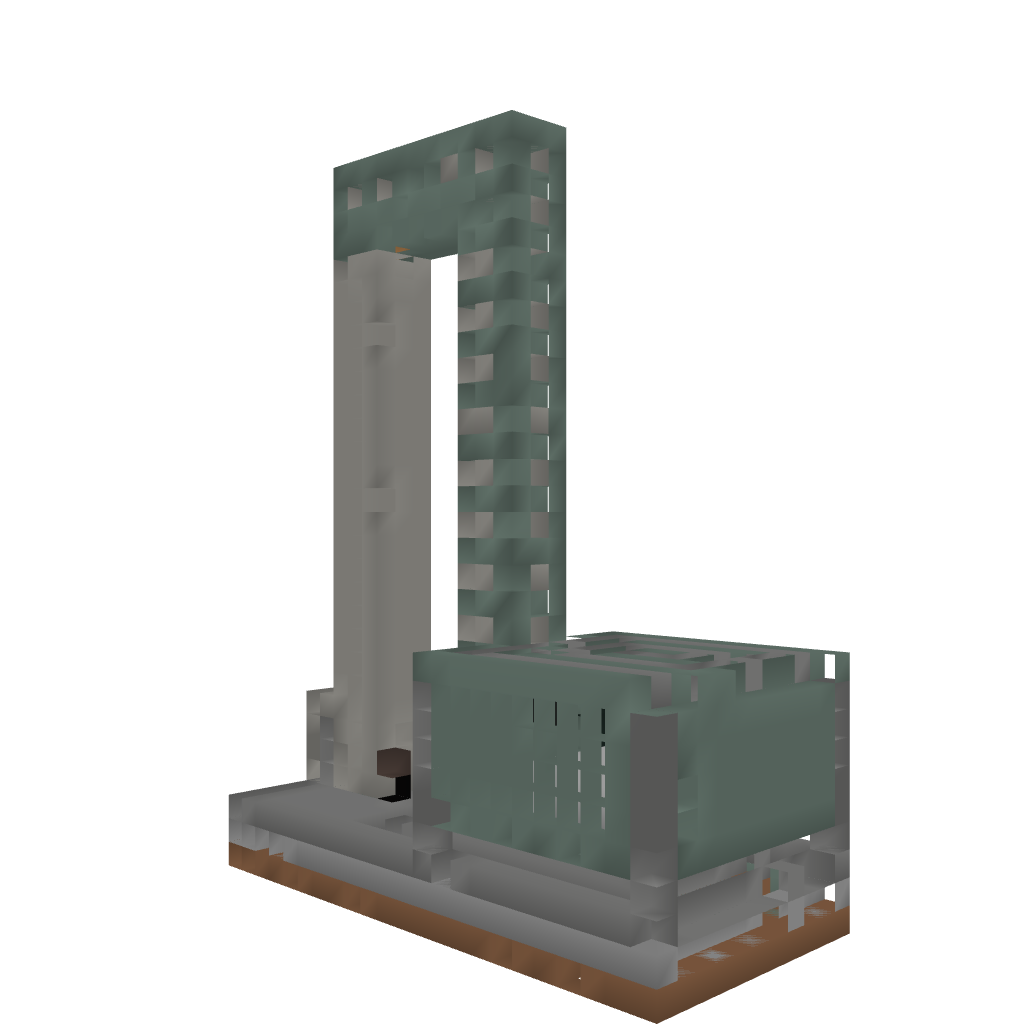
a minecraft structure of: Monsters/XP Trap